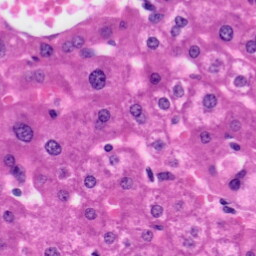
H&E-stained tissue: Liver